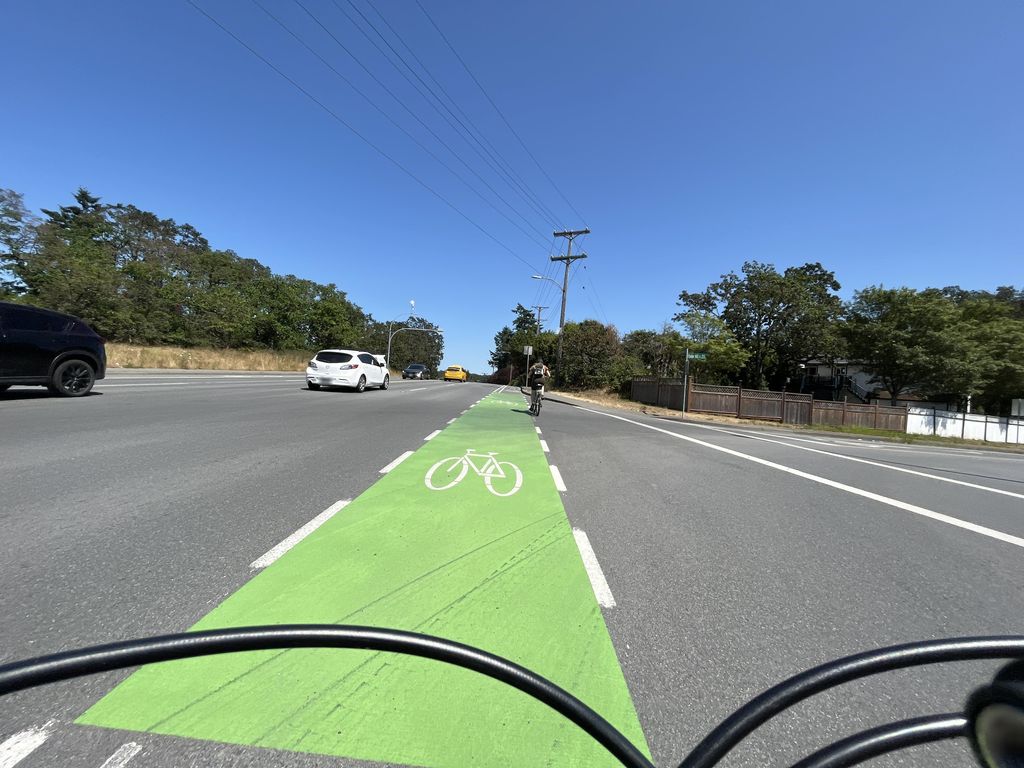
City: victoria